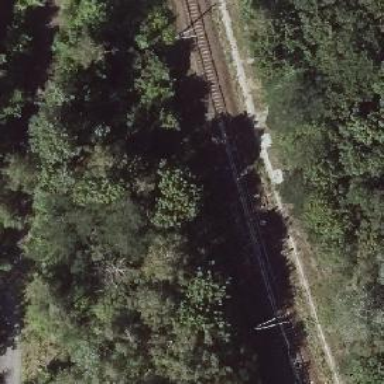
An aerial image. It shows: Railway switch with the turnout side on the left.